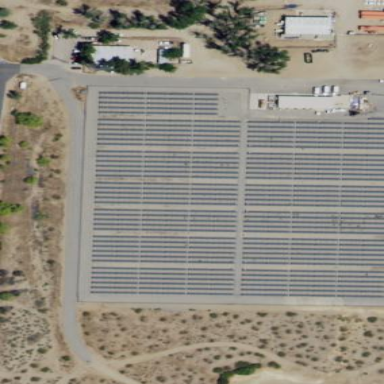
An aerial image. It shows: Solar power plant with photovoltaic technology generating electricity.